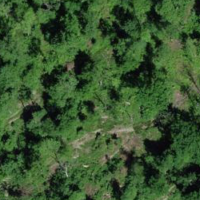
EUNIS habitat code: 41
Species observed at this site:
Prunus padus